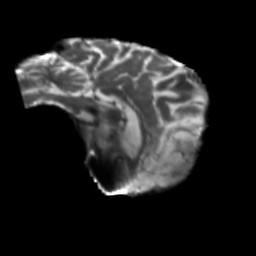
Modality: T2w
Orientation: sagittal
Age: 75
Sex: male
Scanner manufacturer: siemens
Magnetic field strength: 3 T
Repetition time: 5.47 s
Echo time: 0.0854 s